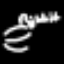
Label: frog